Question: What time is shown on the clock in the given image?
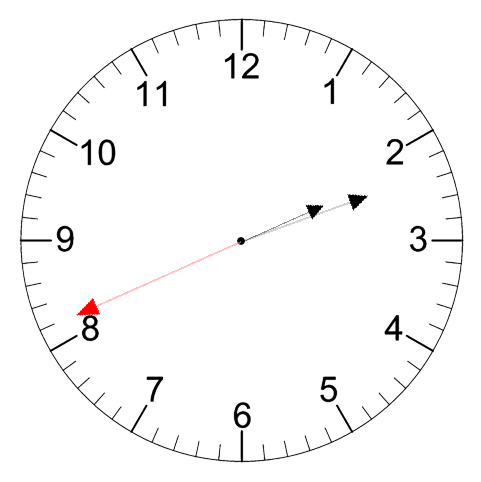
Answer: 02:11:41